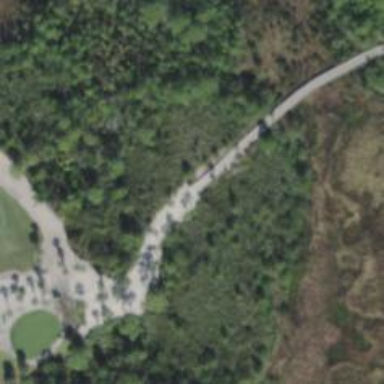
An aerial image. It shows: Pathway for golfing.